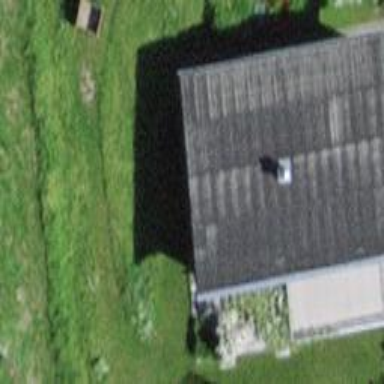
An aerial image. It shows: Detached building.